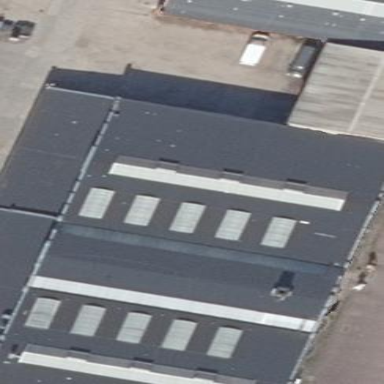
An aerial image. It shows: Industrial building.